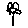
Label: flower